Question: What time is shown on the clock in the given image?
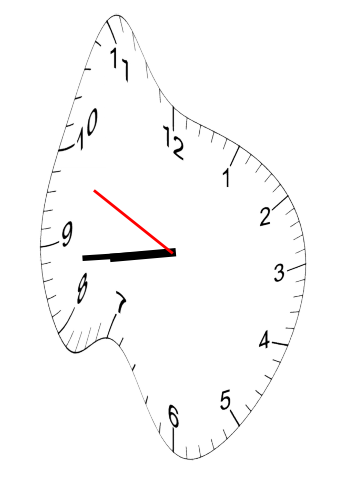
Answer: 08:43:49